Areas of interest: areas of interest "Da Zhan · Tai Yue Fu"
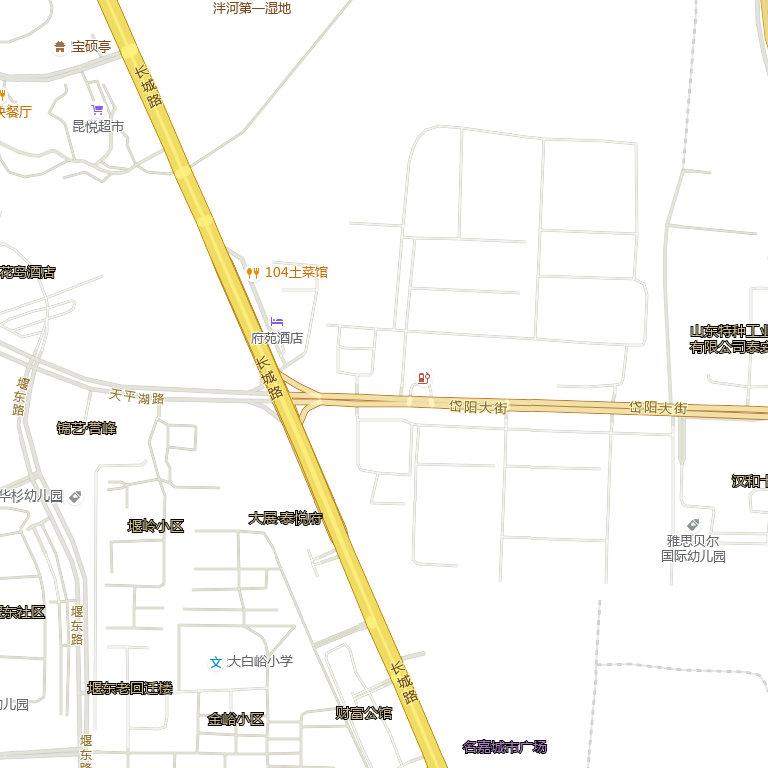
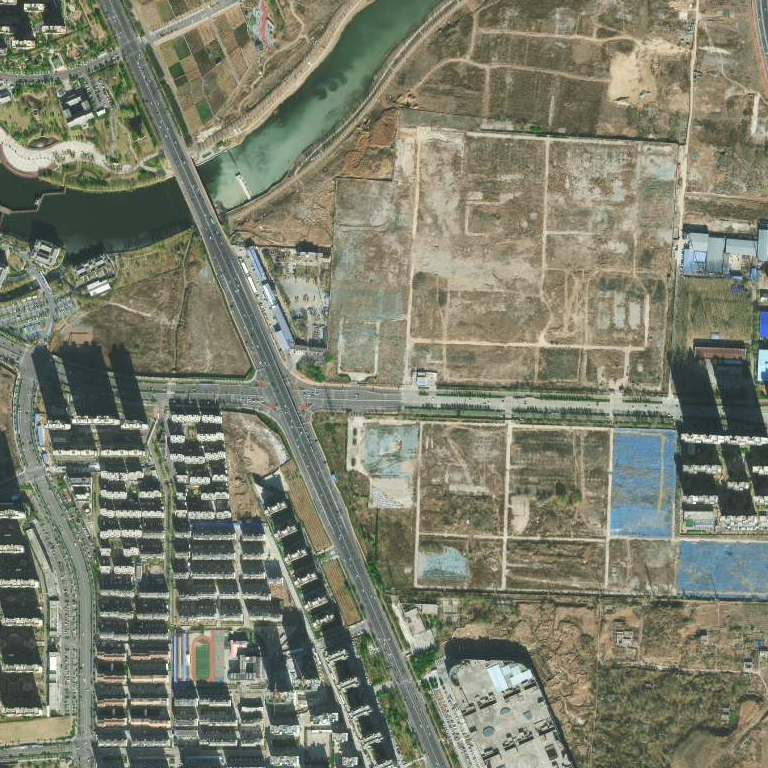